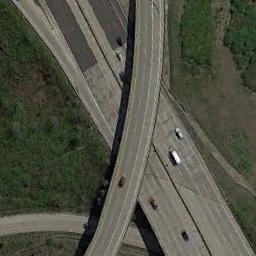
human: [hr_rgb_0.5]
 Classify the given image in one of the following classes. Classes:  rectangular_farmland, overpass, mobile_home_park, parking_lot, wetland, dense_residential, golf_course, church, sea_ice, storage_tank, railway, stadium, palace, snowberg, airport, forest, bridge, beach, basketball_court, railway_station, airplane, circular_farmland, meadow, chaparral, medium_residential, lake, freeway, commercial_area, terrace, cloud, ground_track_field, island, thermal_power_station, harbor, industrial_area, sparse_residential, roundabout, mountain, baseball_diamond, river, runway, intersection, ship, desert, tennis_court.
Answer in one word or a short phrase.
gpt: overpass